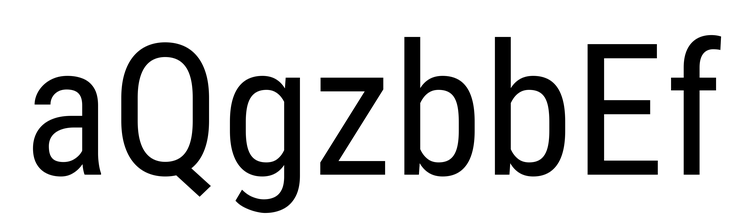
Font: Roboto_Condensed_Regular